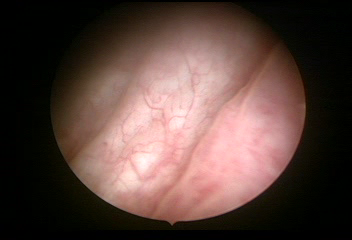
Modality: WLC
Class: Normal mucosa
Bladder cancer association: No